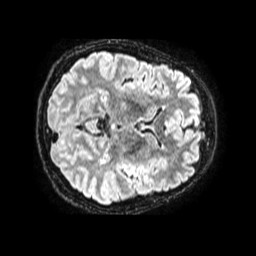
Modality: FLAIR
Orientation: axial
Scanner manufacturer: philips
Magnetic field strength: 1.5 T
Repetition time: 4.8 s
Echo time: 0.3575 s